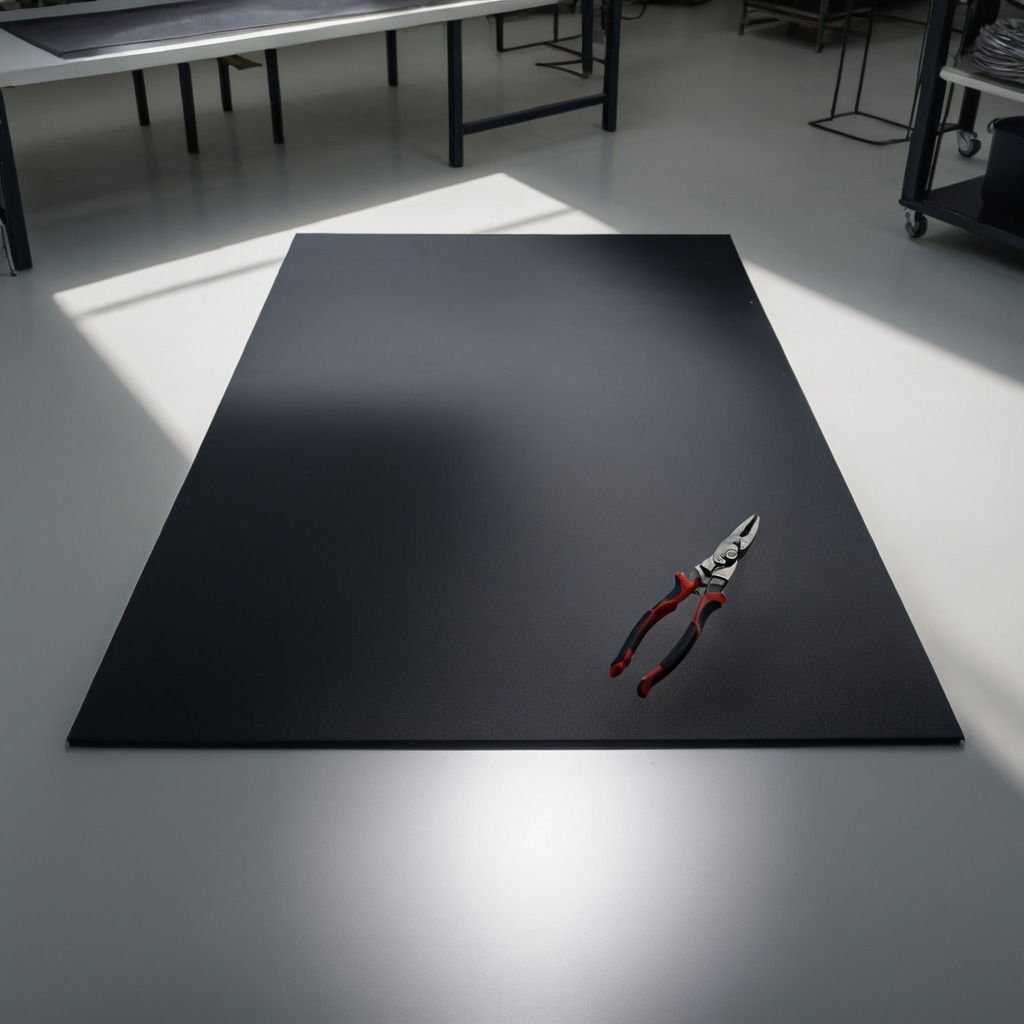
A plier is lying on the granite tabletop.